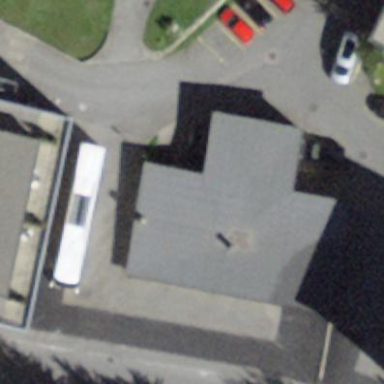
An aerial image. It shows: Garage building.